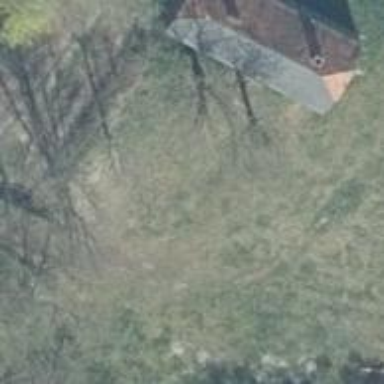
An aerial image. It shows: Isolated dwelling in remote location.